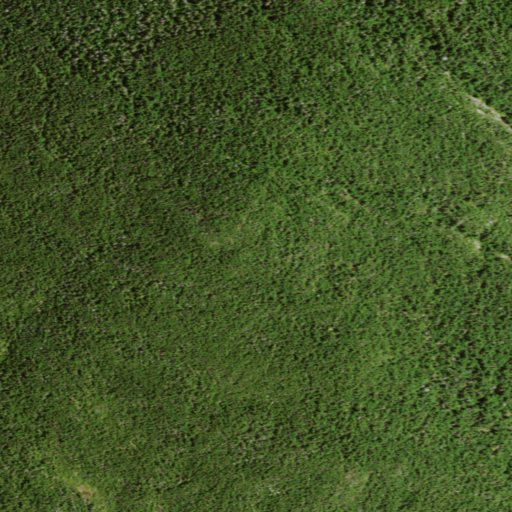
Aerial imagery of mountain in New York named Little Marcy containing only evergreen forest